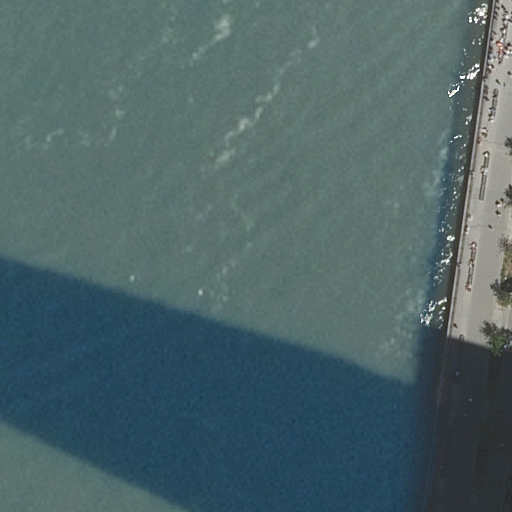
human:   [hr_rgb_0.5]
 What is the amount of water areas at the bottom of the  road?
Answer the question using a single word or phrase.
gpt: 0

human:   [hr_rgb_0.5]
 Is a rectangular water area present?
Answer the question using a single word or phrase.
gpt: yes

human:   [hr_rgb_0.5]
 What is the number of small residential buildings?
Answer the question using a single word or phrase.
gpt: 0

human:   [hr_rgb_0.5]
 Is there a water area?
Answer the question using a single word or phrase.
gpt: yes

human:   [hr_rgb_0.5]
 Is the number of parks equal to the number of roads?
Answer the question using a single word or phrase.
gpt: yes

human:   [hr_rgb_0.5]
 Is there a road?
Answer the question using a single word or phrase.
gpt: yes

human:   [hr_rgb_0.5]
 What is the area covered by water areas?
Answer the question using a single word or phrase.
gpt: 9470m2

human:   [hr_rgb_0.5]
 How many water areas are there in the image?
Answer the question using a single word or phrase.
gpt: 1

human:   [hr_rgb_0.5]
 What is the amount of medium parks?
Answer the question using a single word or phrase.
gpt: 0

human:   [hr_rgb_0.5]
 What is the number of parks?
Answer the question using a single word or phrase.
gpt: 1

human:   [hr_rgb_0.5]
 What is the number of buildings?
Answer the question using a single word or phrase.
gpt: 0

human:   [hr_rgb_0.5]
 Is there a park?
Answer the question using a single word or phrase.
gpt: yes

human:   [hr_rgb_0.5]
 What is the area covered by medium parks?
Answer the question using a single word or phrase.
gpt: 0m2

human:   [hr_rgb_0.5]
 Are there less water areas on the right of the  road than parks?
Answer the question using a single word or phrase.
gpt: yes

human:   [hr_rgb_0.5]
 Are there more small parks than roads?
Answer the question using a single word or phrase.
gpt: no

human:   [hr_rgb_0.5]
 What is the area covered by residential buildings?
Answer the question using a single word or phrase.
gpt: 0m2

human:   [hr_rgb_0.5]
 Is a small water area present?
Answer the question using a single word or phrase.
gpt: no

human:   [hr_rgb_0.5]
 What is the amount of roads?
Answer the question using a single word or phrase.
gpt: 1

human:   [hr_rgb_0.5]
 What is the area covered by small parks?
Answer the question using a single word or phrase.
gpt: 0m2

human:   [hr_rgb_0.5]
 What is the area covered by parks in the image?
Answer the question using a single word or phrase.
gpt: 6194m2

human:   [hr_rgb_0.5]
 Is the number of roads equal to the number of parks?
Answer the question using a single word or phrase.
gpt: yes

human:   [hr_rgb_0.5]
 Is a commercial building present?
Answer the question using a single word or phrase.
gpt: no

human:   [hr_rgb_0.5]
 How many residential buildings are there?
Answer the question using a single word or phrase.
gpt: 0

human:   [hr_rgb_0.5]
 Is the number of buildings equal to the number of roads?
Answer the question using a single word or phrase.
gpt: no

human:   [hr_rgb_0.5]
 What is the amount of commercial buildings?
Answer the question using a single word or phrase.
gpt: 0

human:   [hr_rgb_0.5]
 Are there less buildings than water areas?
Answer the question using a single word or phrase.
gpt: yes

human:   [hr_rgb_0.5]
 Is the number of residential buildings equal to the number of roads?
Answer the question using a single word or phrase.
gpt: no

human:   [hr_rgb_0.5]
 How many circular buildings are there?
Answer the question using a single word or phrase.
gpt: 0

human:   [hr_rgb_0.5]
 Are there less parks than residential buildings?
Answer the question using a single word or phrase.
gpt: no

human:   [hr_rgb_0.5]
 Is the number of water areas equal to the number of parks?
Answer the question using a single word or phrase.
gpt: yes

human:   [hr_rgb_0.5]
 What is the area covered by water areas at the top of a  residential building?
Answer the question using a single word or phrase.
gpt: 0m2

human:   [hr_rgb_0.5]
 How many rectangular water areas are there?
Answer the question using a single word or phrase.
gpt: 1

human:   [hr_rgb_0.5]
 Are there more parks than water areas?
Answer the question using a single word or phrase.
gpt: no

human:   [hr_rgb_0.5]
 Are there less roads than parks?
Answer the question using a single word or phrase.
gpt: no

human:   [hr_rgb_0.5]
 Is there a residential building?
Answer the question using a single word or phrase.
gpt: no

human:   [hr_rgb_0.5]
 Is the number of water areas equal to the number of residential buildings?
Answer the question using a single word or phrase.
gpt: no

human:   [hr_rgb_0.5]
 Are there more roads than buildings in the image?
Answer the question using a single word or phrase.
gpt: yes

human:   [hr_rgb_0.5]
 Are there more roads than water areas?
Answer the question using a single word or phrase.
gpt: no

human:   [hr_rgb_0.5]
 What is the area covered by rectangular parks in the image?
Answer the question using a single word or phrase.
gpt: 0m2

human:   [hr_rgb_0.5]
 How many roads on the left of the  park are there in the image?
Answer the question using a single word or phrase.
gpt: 1

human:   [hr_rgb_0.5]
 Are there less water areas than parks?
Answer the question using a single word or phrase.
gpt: no

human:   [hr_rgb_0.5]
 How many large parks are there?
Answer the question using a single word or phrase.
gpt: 1

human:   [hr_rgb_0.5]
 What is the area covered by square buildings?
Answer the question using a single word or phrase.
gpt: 0m2

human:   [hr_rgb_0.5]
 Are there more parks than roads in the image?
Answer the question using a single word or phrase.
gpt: no

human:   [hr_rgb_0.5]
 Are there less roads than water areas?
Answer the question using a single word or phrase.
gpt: no

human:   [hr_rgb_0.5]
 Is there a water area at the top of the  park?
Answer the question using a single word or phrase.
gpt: no

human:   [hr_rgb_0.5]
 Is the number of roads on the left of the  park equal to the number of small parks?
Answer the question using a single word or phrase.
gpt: no

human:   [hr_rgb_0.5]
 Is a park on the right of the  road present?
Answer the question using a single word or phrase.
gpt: yes

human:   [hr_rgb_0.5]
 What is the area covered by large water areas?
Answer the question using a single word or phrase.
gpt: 9470m2

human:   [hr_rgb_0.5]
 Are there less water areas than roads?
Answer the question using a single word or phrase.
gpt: no

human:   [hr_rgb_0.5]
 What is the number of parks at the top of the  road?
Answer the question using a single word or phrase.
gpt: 1

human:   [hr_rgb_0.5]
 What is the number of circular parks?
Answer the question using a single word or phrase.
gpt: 0

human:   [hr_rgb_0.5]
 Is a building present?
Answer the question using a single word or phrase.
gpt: no

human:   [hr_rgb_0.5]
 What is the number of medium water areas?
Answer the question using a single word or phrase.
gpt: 0

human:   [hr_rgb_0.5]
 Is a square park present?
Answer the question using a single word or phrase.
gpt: no

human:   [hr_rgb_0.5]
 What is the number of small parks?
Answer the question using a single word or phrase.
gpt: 0

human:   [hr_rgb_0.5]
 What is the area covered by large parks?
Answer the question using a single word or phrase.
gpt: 6194m2

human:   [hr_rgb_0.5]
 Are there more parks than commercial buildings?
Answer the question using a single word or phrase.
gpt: yes

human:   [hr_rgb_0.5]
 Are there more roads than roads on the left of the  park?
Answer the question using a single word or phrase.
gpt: no

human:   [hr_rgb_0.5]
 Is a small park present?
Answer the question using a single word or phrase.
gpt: no

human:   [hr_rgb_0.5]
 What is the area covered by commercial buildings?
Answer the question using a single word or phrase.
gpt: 0m2

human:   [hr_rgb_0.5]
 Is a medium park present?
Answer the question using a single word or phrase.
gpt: no

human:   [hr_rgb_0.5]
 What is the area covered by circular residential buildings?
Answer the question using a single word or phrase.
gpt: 0m2

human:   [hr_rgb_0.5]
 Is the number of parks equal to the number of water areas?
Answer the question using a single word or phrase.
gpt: yes